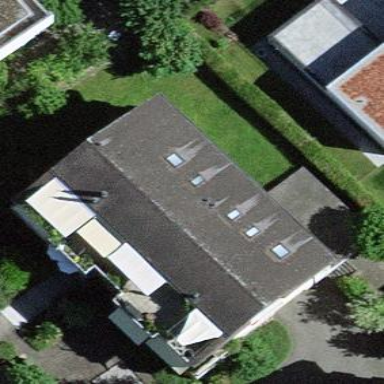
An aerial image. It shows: Residential building.